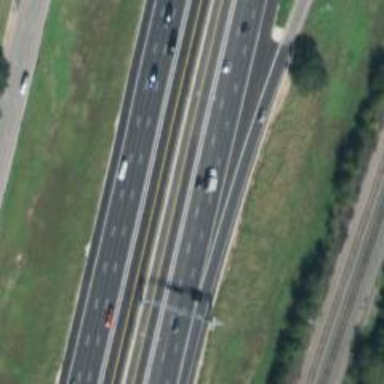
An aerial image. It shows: Asphalt motorway.